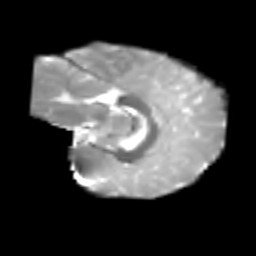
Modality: T2w
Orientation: sagittal
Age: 6
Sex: female
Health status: healthy